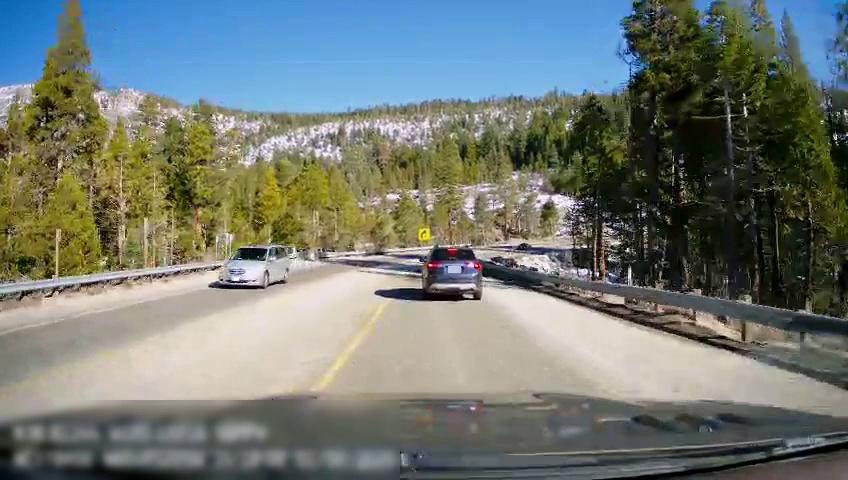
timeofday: Day
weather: Sunny
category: Drivable Space
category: Vehicles | SUV
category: Vehicles | Car
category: Vehicles | Car
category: Lanes | Current Lane
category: Lanes | Alternate Lane
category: Lanes | Opposite Lane
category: Traffic | Signs